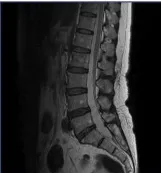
Clinical data of the family with HSP. Lumbar spinal cord of the proband.
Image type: radiology (mri)